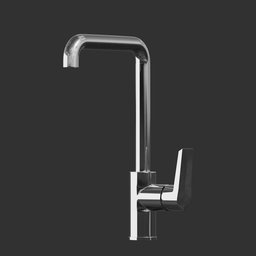
Label: appliances